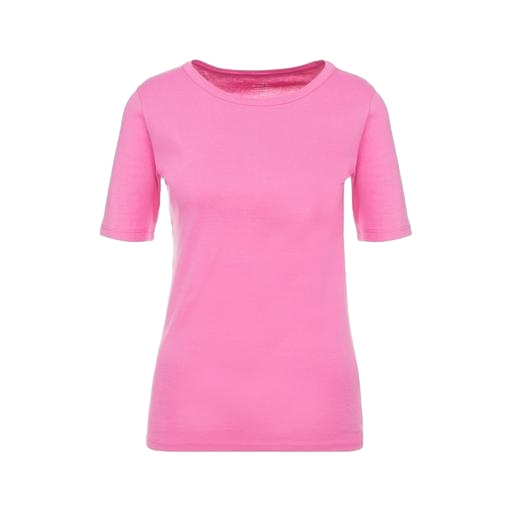
pink supima tee, pink woman's tee, pink jersey tee, white background